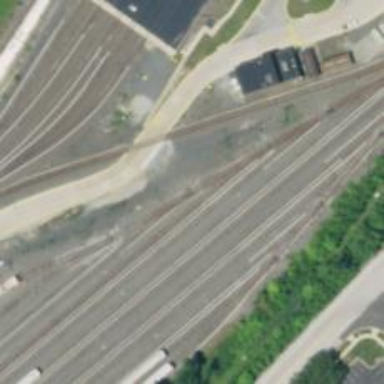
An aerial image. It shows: Electrified rail service yard.